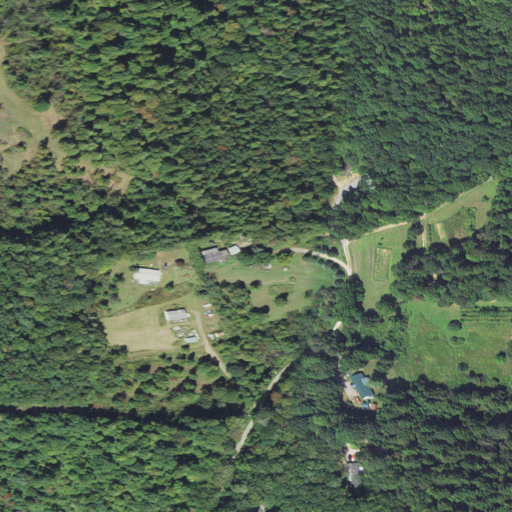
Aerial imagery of plain(s) in North Carolina named Chestnut Flats containing deciduous forest, pasture, open development, and mixed forest